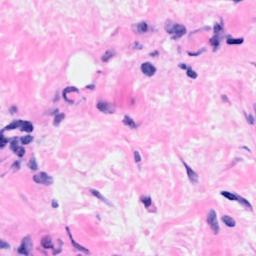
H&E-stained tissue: Breast